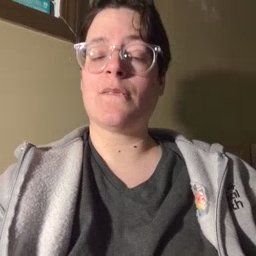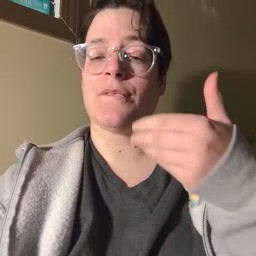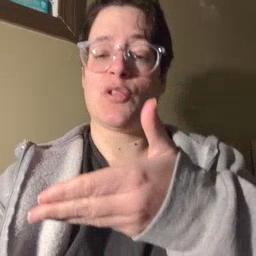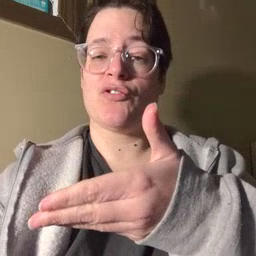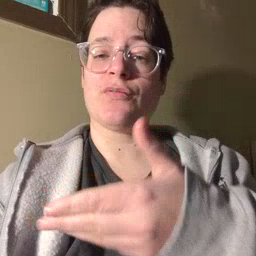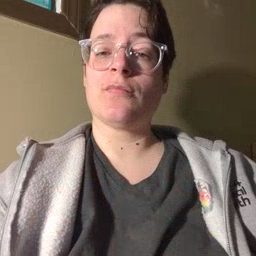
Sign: there